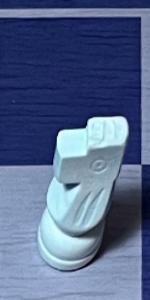
Label: Knight_White